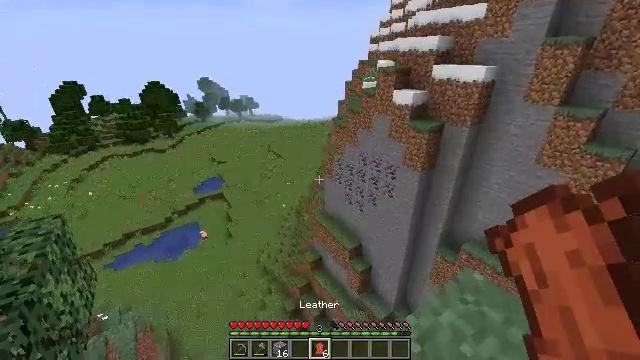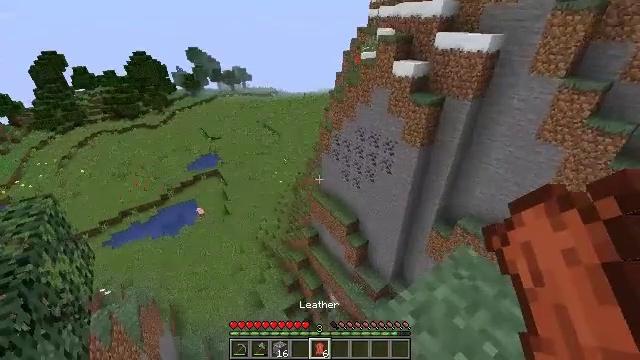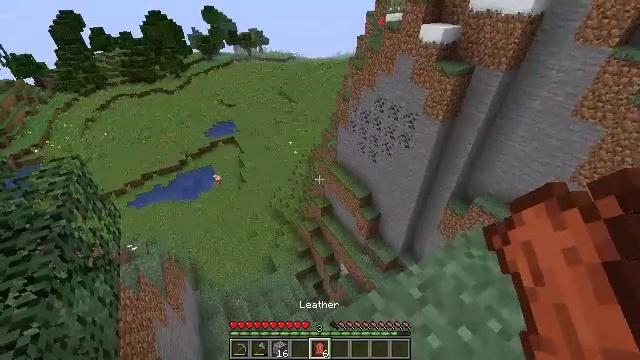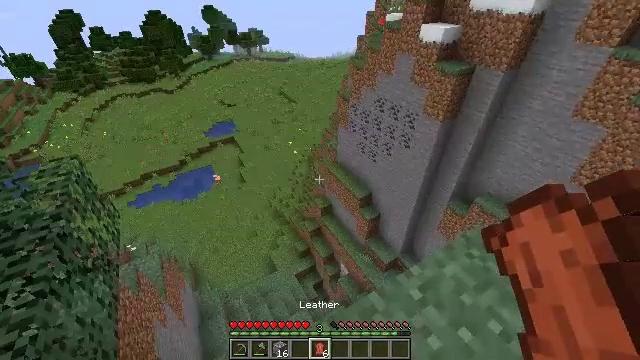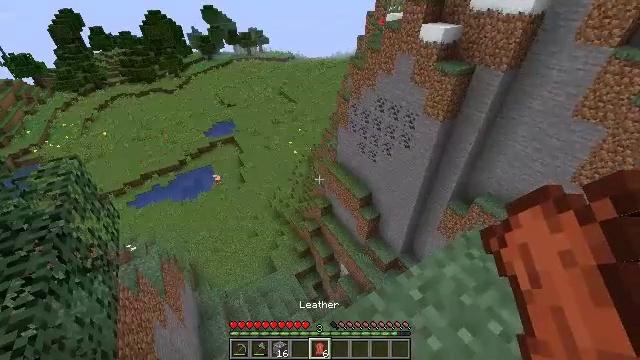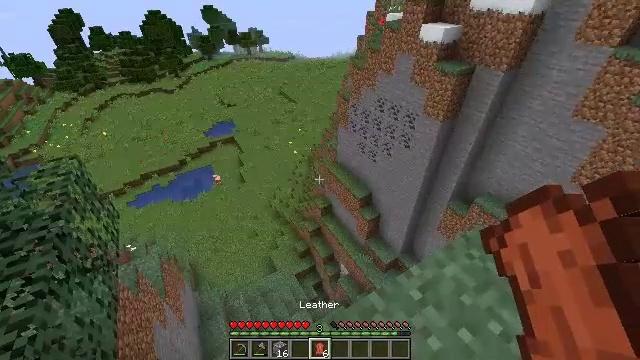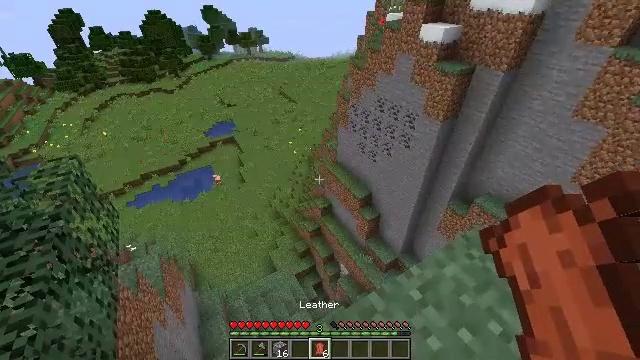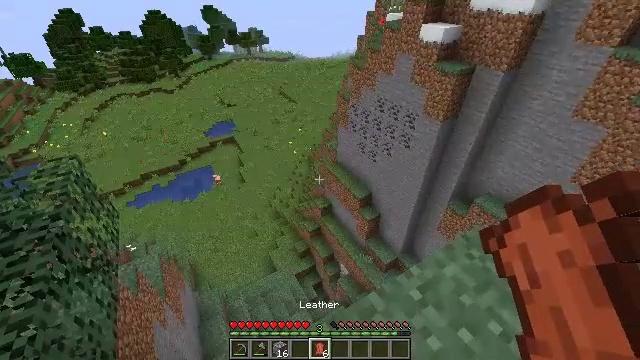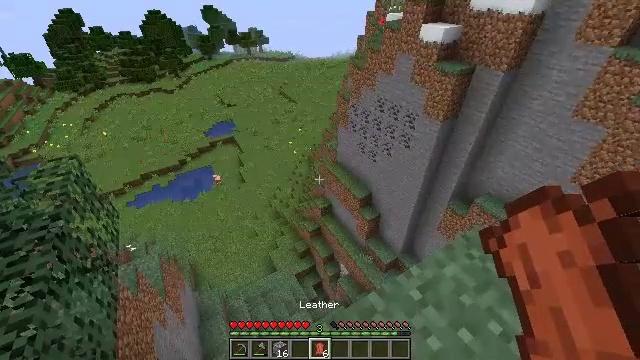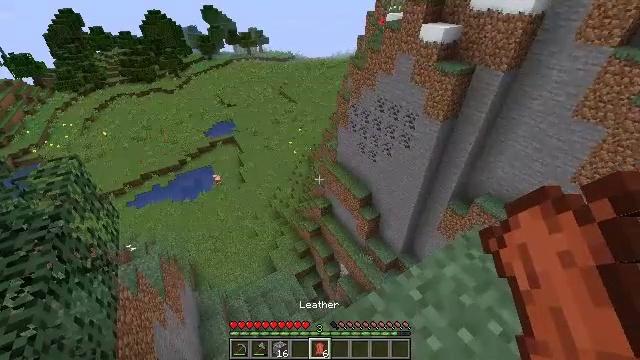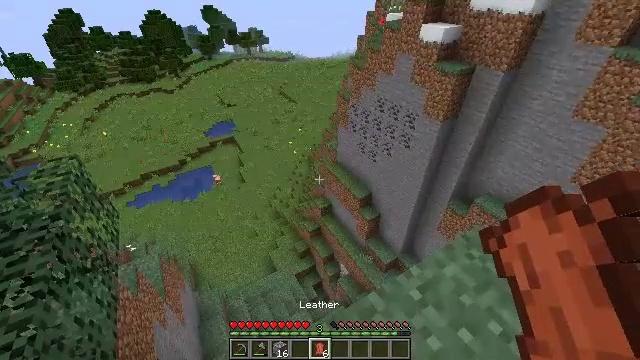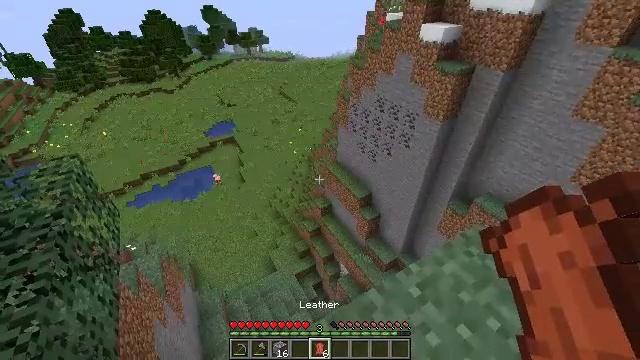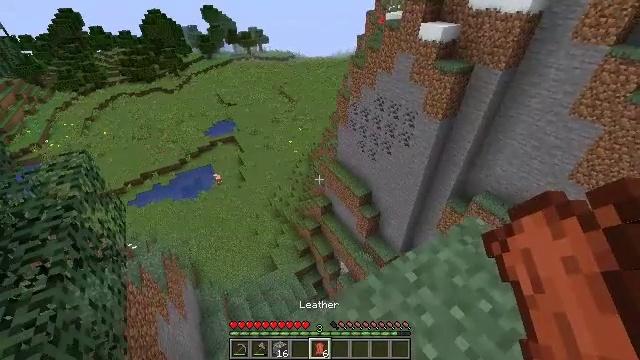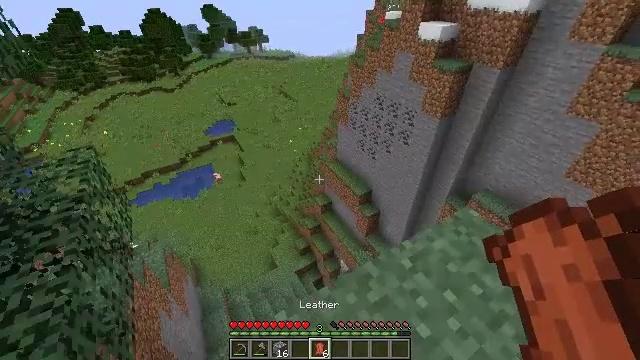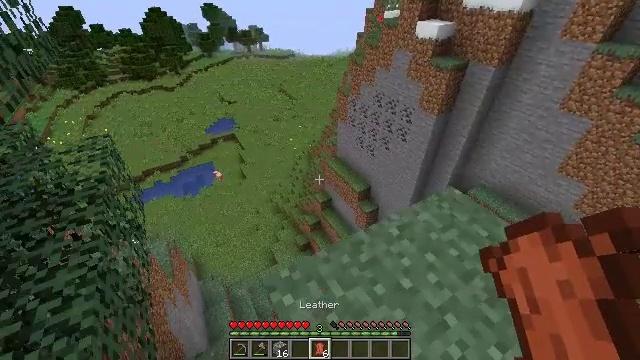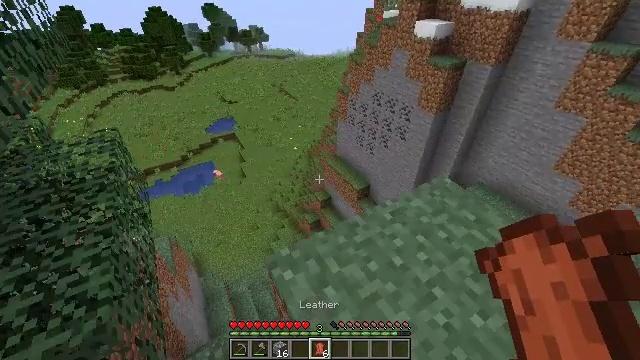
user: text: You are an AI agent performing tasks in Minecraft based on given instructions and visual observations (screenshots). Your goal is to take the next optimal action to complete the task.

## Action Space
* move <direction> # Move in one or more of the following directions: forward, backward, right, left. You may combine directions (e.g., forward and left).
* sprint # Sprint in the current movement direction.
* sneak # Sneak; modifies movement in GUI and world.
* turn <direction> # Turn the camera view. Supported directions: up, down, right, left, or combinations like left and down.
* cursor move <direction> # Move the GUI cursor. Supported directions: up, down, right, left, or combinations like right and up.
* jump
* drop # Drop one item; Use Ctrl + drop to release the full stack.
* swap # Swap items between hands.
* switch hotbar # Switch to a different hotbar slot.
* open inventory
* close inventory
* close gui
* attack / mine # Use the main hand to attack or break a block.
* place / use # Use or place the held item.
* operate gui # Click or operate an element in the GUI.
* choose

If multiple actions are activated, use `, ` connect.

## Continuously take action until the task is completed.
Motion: motion action
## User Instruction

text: Open the furnace and cook beef.
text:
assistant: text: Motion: turn down
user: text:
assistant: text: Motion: turn left and down
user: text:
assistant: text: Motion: no_op
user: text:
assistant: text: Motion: no_op
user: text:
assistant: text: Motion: no_op
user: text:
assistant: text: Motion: no_op
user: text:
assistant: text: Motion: no_op
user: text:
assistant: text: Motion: no_op
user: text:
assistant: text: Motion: no_op
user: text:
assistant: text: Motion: no_op
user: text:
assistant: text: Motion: move back
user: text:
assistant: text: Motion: move back
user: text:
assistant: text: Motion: move back
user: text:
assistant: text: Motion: move back
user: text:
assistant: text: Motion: move back
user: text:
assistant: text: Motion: move back
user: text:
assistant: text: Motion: move back, turn up
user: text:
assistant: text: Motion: move back, turn left and up
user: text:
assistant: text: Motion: turn left and up
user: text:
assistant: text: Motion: no_op
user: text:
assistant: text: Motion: move right
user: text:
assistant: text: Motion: move right
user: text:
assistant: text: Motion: move right, turn left
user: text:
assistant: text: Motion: move right, turn left
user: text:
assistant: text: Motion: move right
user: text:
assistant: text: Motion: move right
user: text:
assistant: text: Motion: move right
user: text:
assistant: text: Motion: move right
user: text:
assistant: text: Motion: move right, turn right
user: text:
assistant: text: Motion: move right, turn right and up